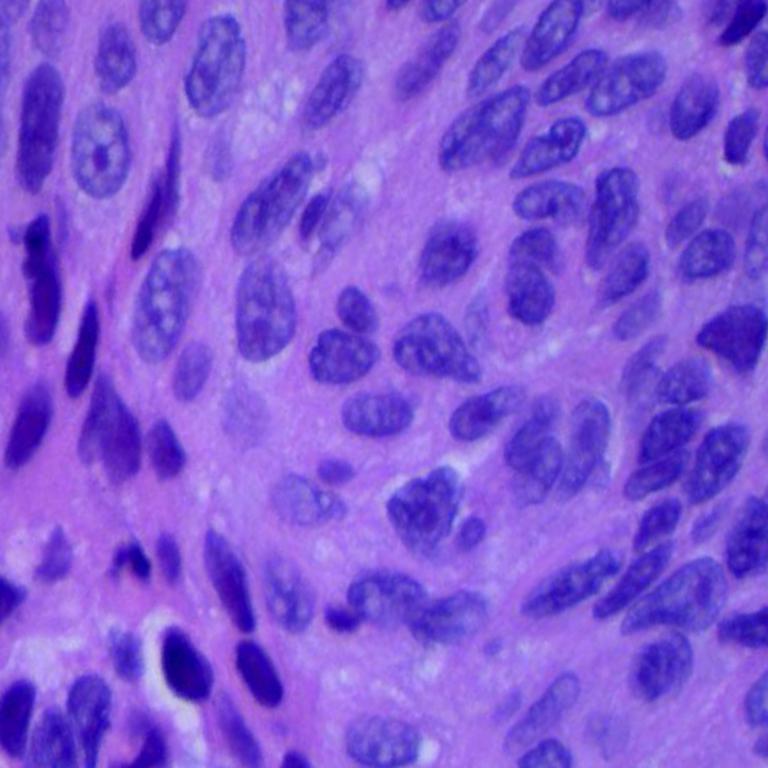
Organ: lung
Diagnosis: squamous carcinomas